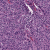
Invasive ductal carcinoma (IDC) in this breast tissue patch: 1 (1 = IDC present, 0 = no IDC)